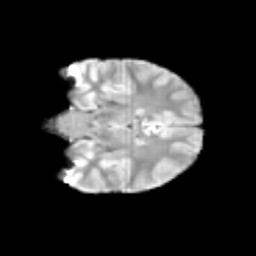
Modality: T2w
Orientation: coronal
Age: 10
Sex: female
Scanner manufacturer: siemens
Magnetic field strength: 3 T
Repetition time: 3.8 s
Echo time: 0.07 s